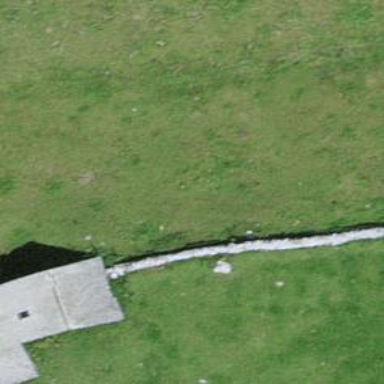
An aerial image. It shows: Wall is shown in the image.